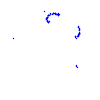
Particle: kaon